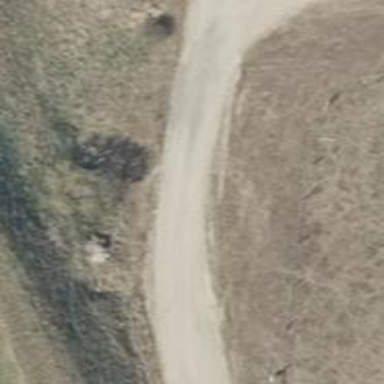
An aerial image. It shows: Gravel track with grade2 quality.